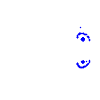
Particle: pion